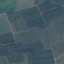
Land use / land cover: PermanentCrop